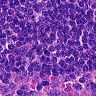
Metastatic tissue present: no